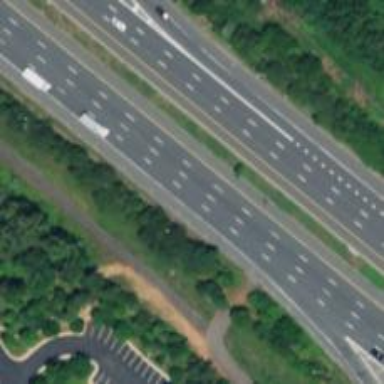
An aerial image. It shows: Motorway junction.